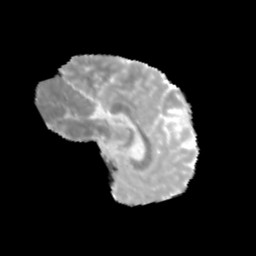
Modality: MD
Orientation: sagittal
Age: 10
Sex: male
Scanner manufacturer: siemens
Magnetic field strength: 3 T
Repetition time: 3.8 s
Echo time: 0.07 s